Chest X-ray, AP view. Patient: 69 years old, sex F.
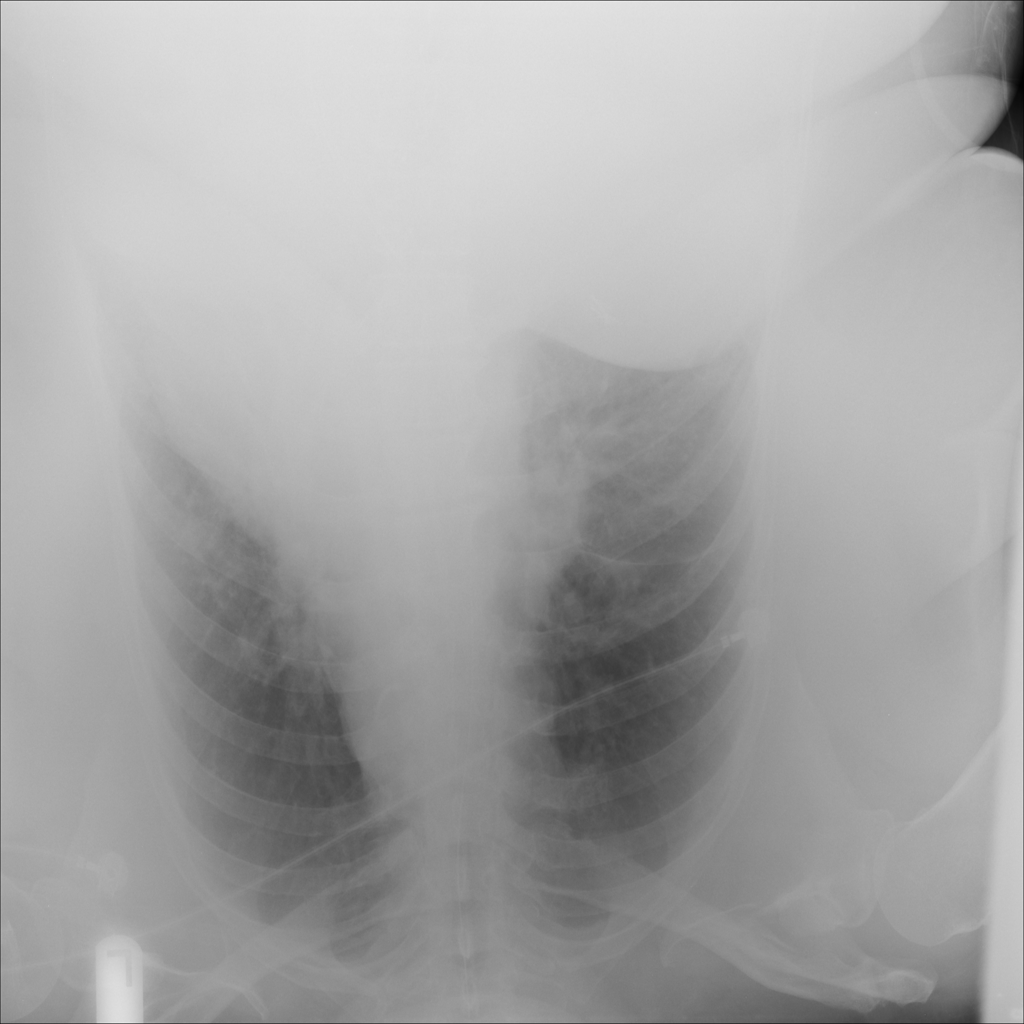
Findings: Consolidation